Question: I have an array in PHP that I encode to json:
'''
$jsonOutput = json_encode($output);
'''
Then in my javascript, I use this to parse it:
'''
var jsonOutput = JSON.parse('<?php echo $jsonOutput; ?>');
'''
My output looks like this in the Chrome console:

Ultimately, I have two arrays, and I'm trying to write a compare between the two to show if there are any items in the first array that aren't in the second, but I'm not sure how to reference 'red' and 'orange' here.
I tried 'console.log(jsonOutput[0])' but I get 'undefined'.
Also, as a side note, does anyone have any good resources for reading up on arrays in javascript and all their ins-and-outs? It seems to be one aspect that I'm struggling with lately...
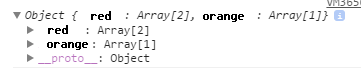
Answer: The problem is that your jsonOutput is an Object, so in order to access one member of the object you either have to user jsonOutput.red/jsonOutput.orange or jsonOutput["red"], jsonOutput["orange"] to access a member of the object.
More info here <URL>.